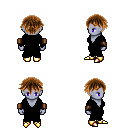
a pixel art fantasy rpg character, female body template, dark elf, purple skin, black robe, teal pants, brown short bangs hairstyle, leather bracers, gold boots, four views (front, back, left, right), 2x2 character sprite sheet, small pixel art, hard edges, no anti-aliasing